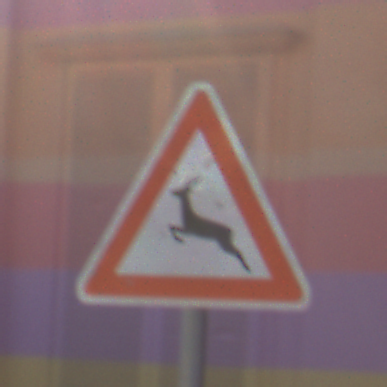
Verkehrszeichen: WildwechselRechts
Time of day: MorningAfternoon
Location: Outdoor (Special)
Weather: PartlyCloudy
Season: NotSpecified
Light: Natural